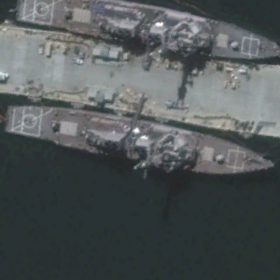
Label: destroyer